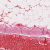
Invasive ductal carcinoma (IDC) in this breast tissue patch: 0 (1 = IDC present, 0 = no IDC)